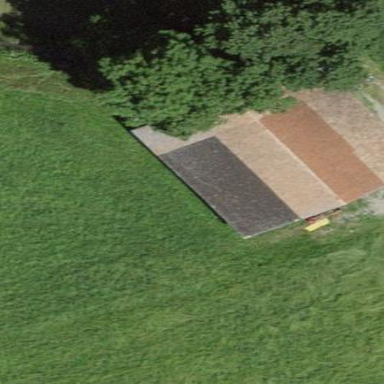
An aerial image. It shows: Barn.